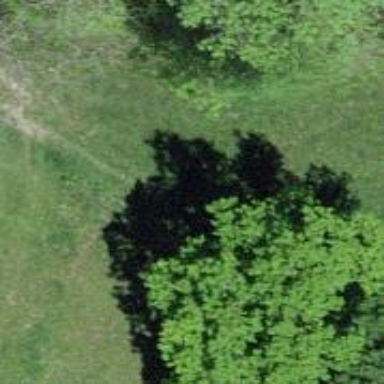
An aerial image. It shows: Path.